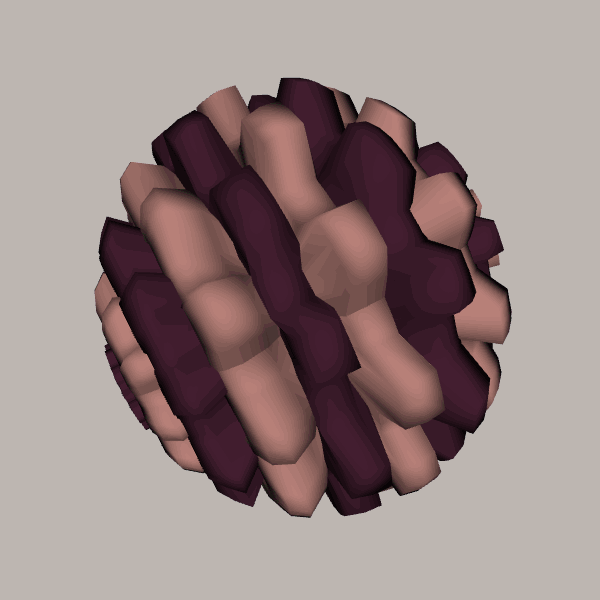
Background: light